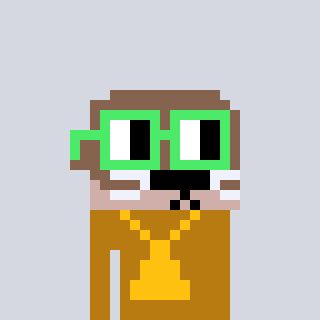
a pixel art character with square light green glasses, a otter-shaped head and a gold-colored body on a cool background